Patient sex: M
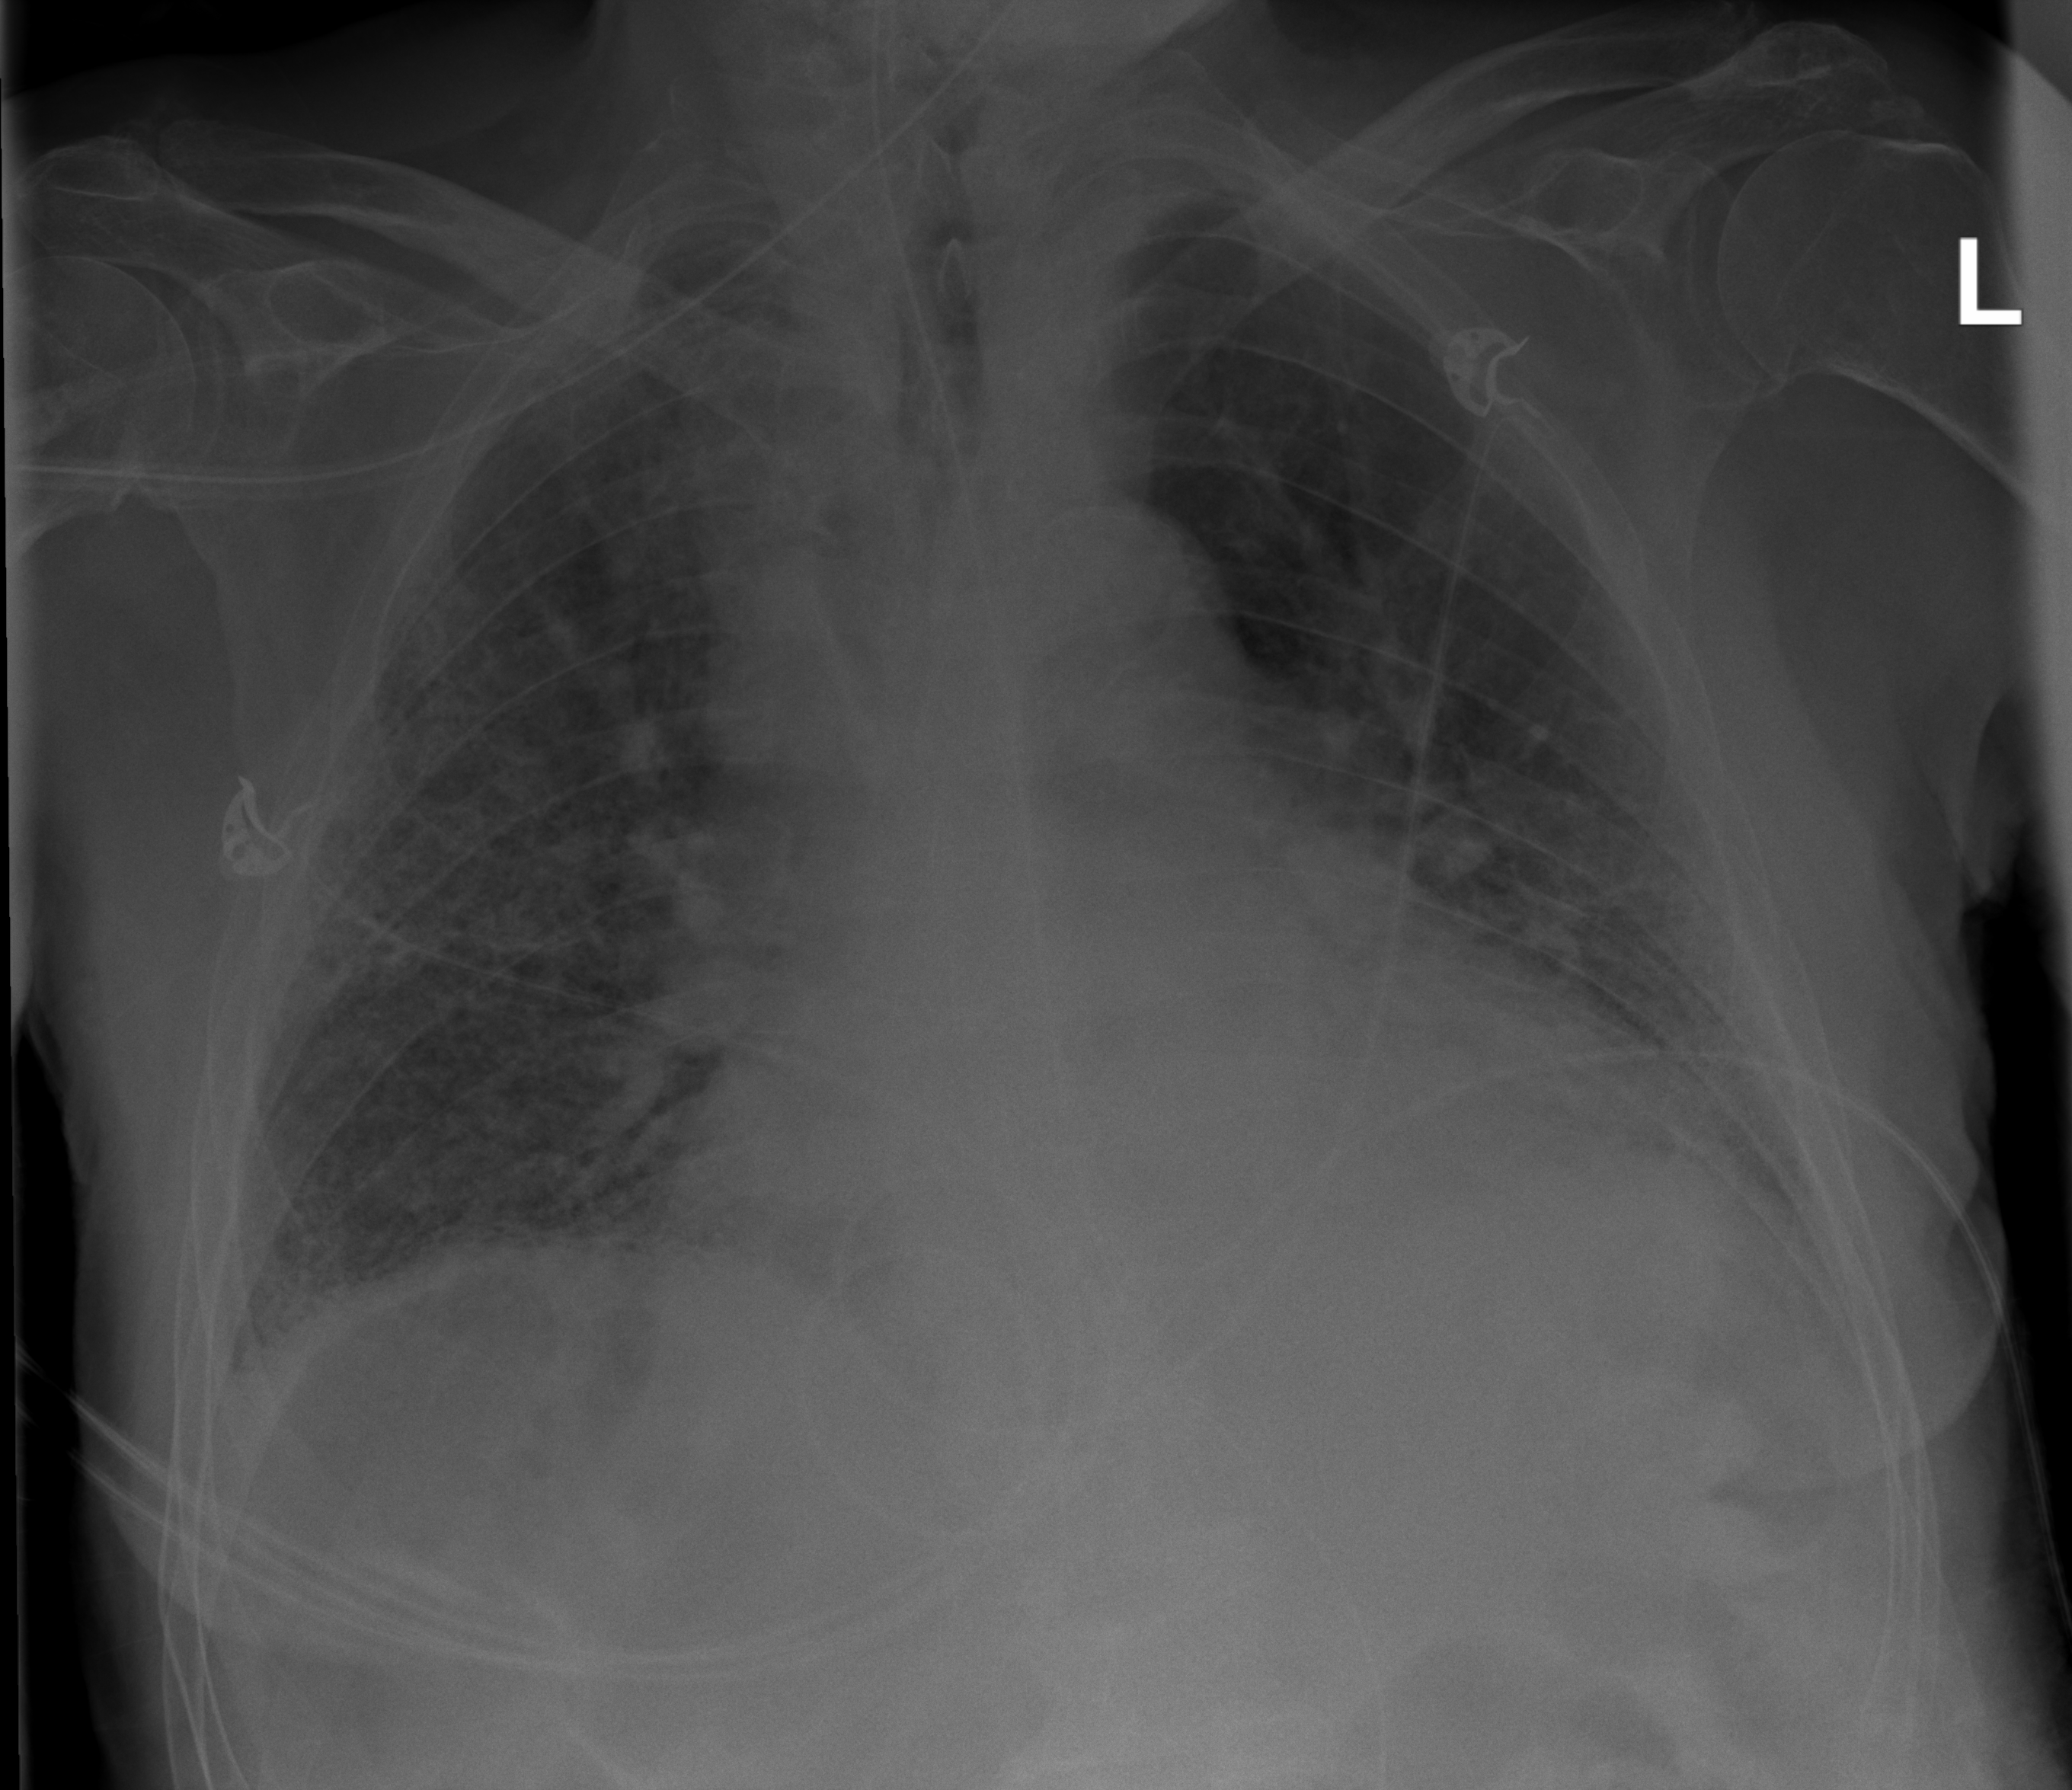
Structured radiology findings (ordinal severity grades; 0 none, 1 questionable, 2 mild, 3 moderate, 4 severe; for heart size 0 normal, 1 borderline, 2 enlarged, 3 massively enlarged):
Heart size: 3
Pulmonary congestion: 2
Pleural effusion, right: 0
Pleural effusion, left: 1
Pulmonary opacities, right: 2
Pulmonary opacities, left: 2
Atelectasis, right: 2
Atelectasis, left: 2